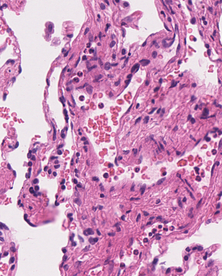
Tumor epithelial tissue: no
Tumor-associated stroma tissue: no
Normal tissue: yes